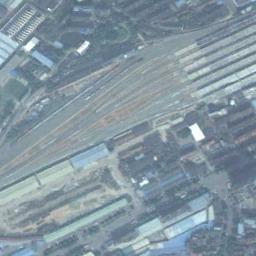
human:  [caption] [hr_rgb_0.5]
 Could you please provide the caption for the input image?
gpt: There is a railway station between the city and the woodland .

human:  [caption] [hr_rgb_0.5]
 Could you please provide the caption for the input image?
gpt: The railway station with lots of railways is surrounded by lots of other buildings .

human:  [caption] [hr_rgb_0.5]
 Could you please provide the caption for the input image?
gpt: There are many buildings beside the railway station .

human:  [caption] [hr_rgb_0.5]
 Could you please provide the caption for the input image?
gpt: The railway station is next to some buildings and trees .

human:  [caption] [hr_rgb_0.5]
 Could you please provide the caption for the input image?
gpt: There are some buildings and green trees around the railway station .